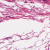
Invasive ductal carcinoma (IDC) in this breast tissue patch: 0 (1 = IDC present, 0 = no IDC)